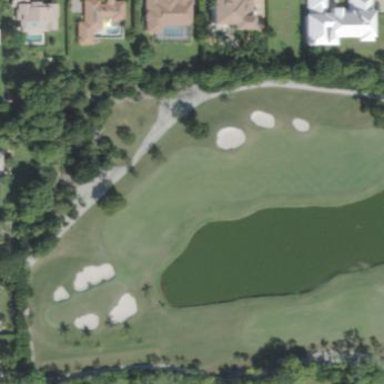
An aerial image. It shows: Golf fairway surrounded by grass.